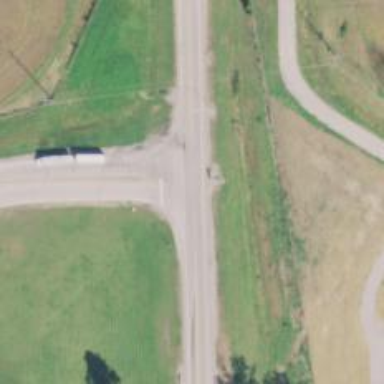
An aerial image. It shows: Secondary road.